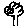
Label: tree